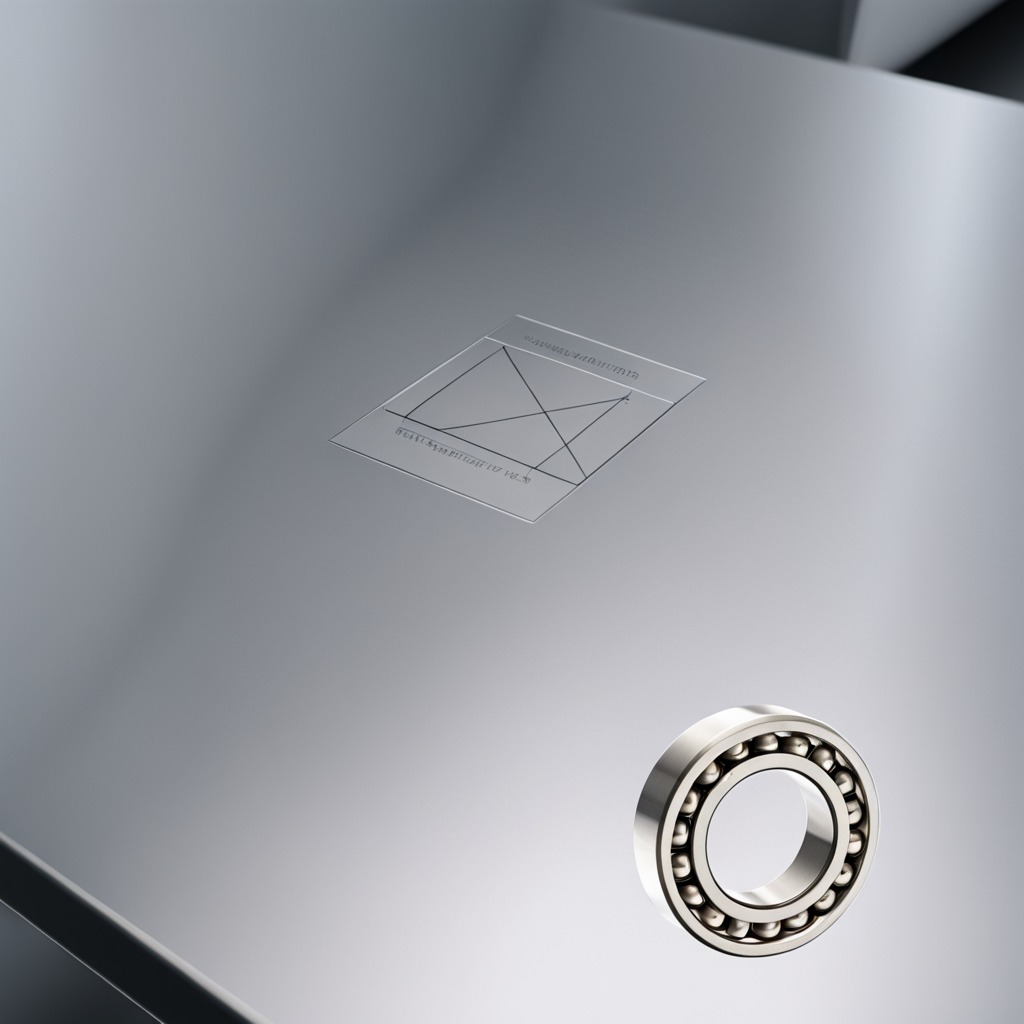
A metal ball bearing lies on the stainless steel table in a high-end prototyping lab.